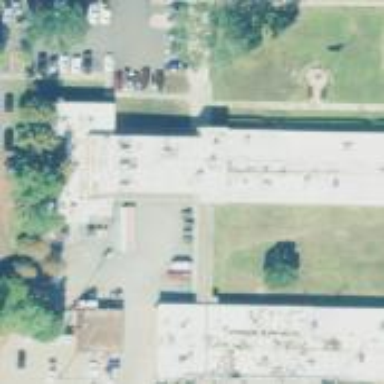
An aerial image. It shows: School.